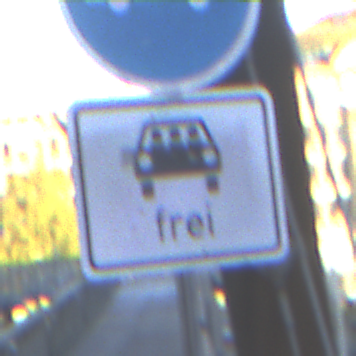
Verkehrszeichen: MehrfachbesetzePersonenkraftwagenFrei
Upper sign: Busssonderstreifen
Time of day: SunriseSunset
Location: Outdoor (Urban)
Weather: Clear
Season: NotSpecified
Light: Natural